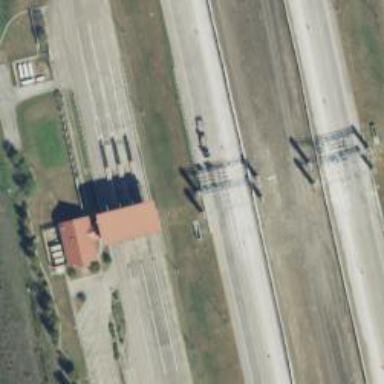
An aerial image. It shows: Toll gantry on the road.